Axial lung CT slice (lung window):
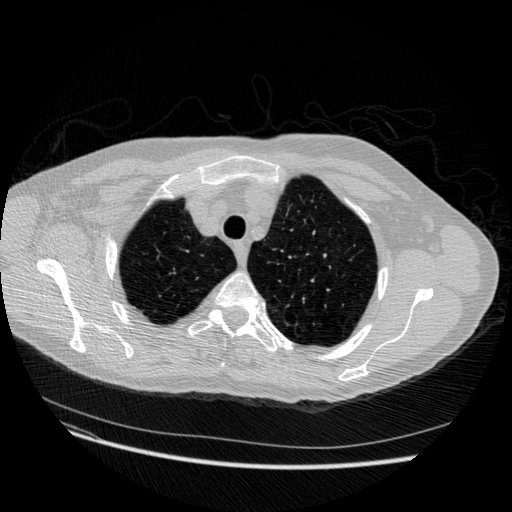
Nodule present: no